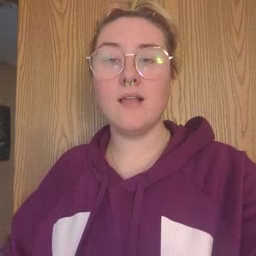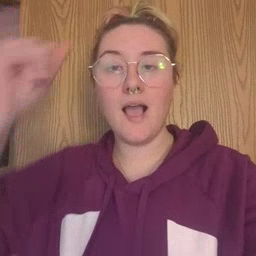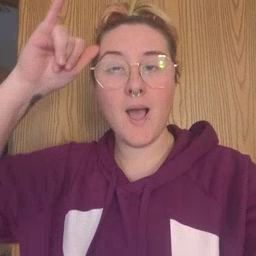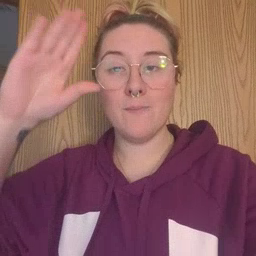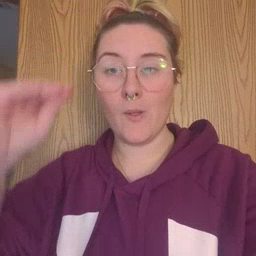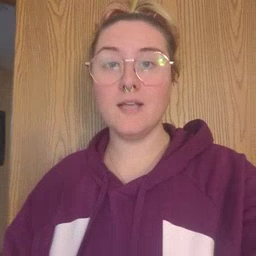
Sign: cowboy